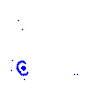
Particle: electron